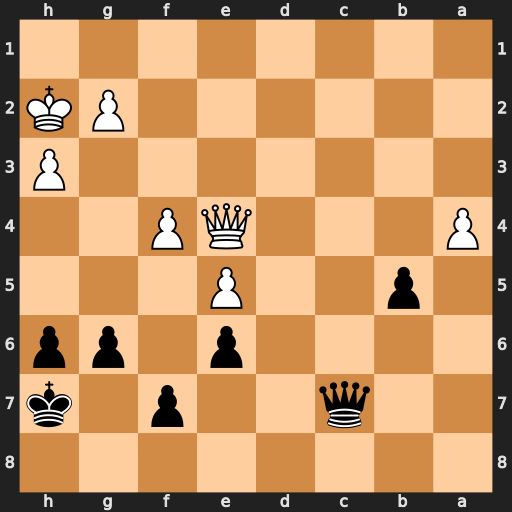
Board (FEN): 8/2q2p1k/4p1pp/1p2P3/P3QP2/7P/6PK/8
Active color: b
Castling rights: -
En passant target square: -
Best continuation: Qc4 Qxc4 bxc4 a5 c3 a6 c2 a7 c1=Q a8=Q Qxf4+